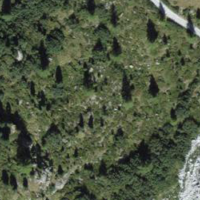
EUNIS habitat code: 31
Species observed at this site:
Alnus alnobetula